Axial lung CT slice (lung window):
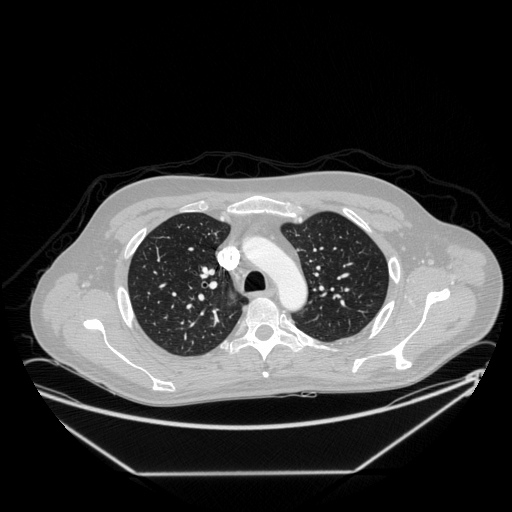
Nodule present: no